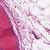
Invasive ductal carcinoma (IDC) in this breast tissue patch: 0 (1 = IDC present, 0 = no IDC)